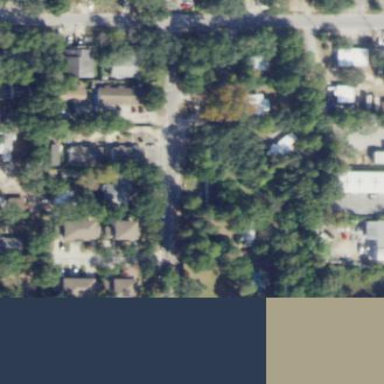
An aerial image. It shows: This residential area consists of single-family homes.